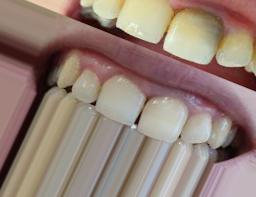
Condition: Tooth Discoloration